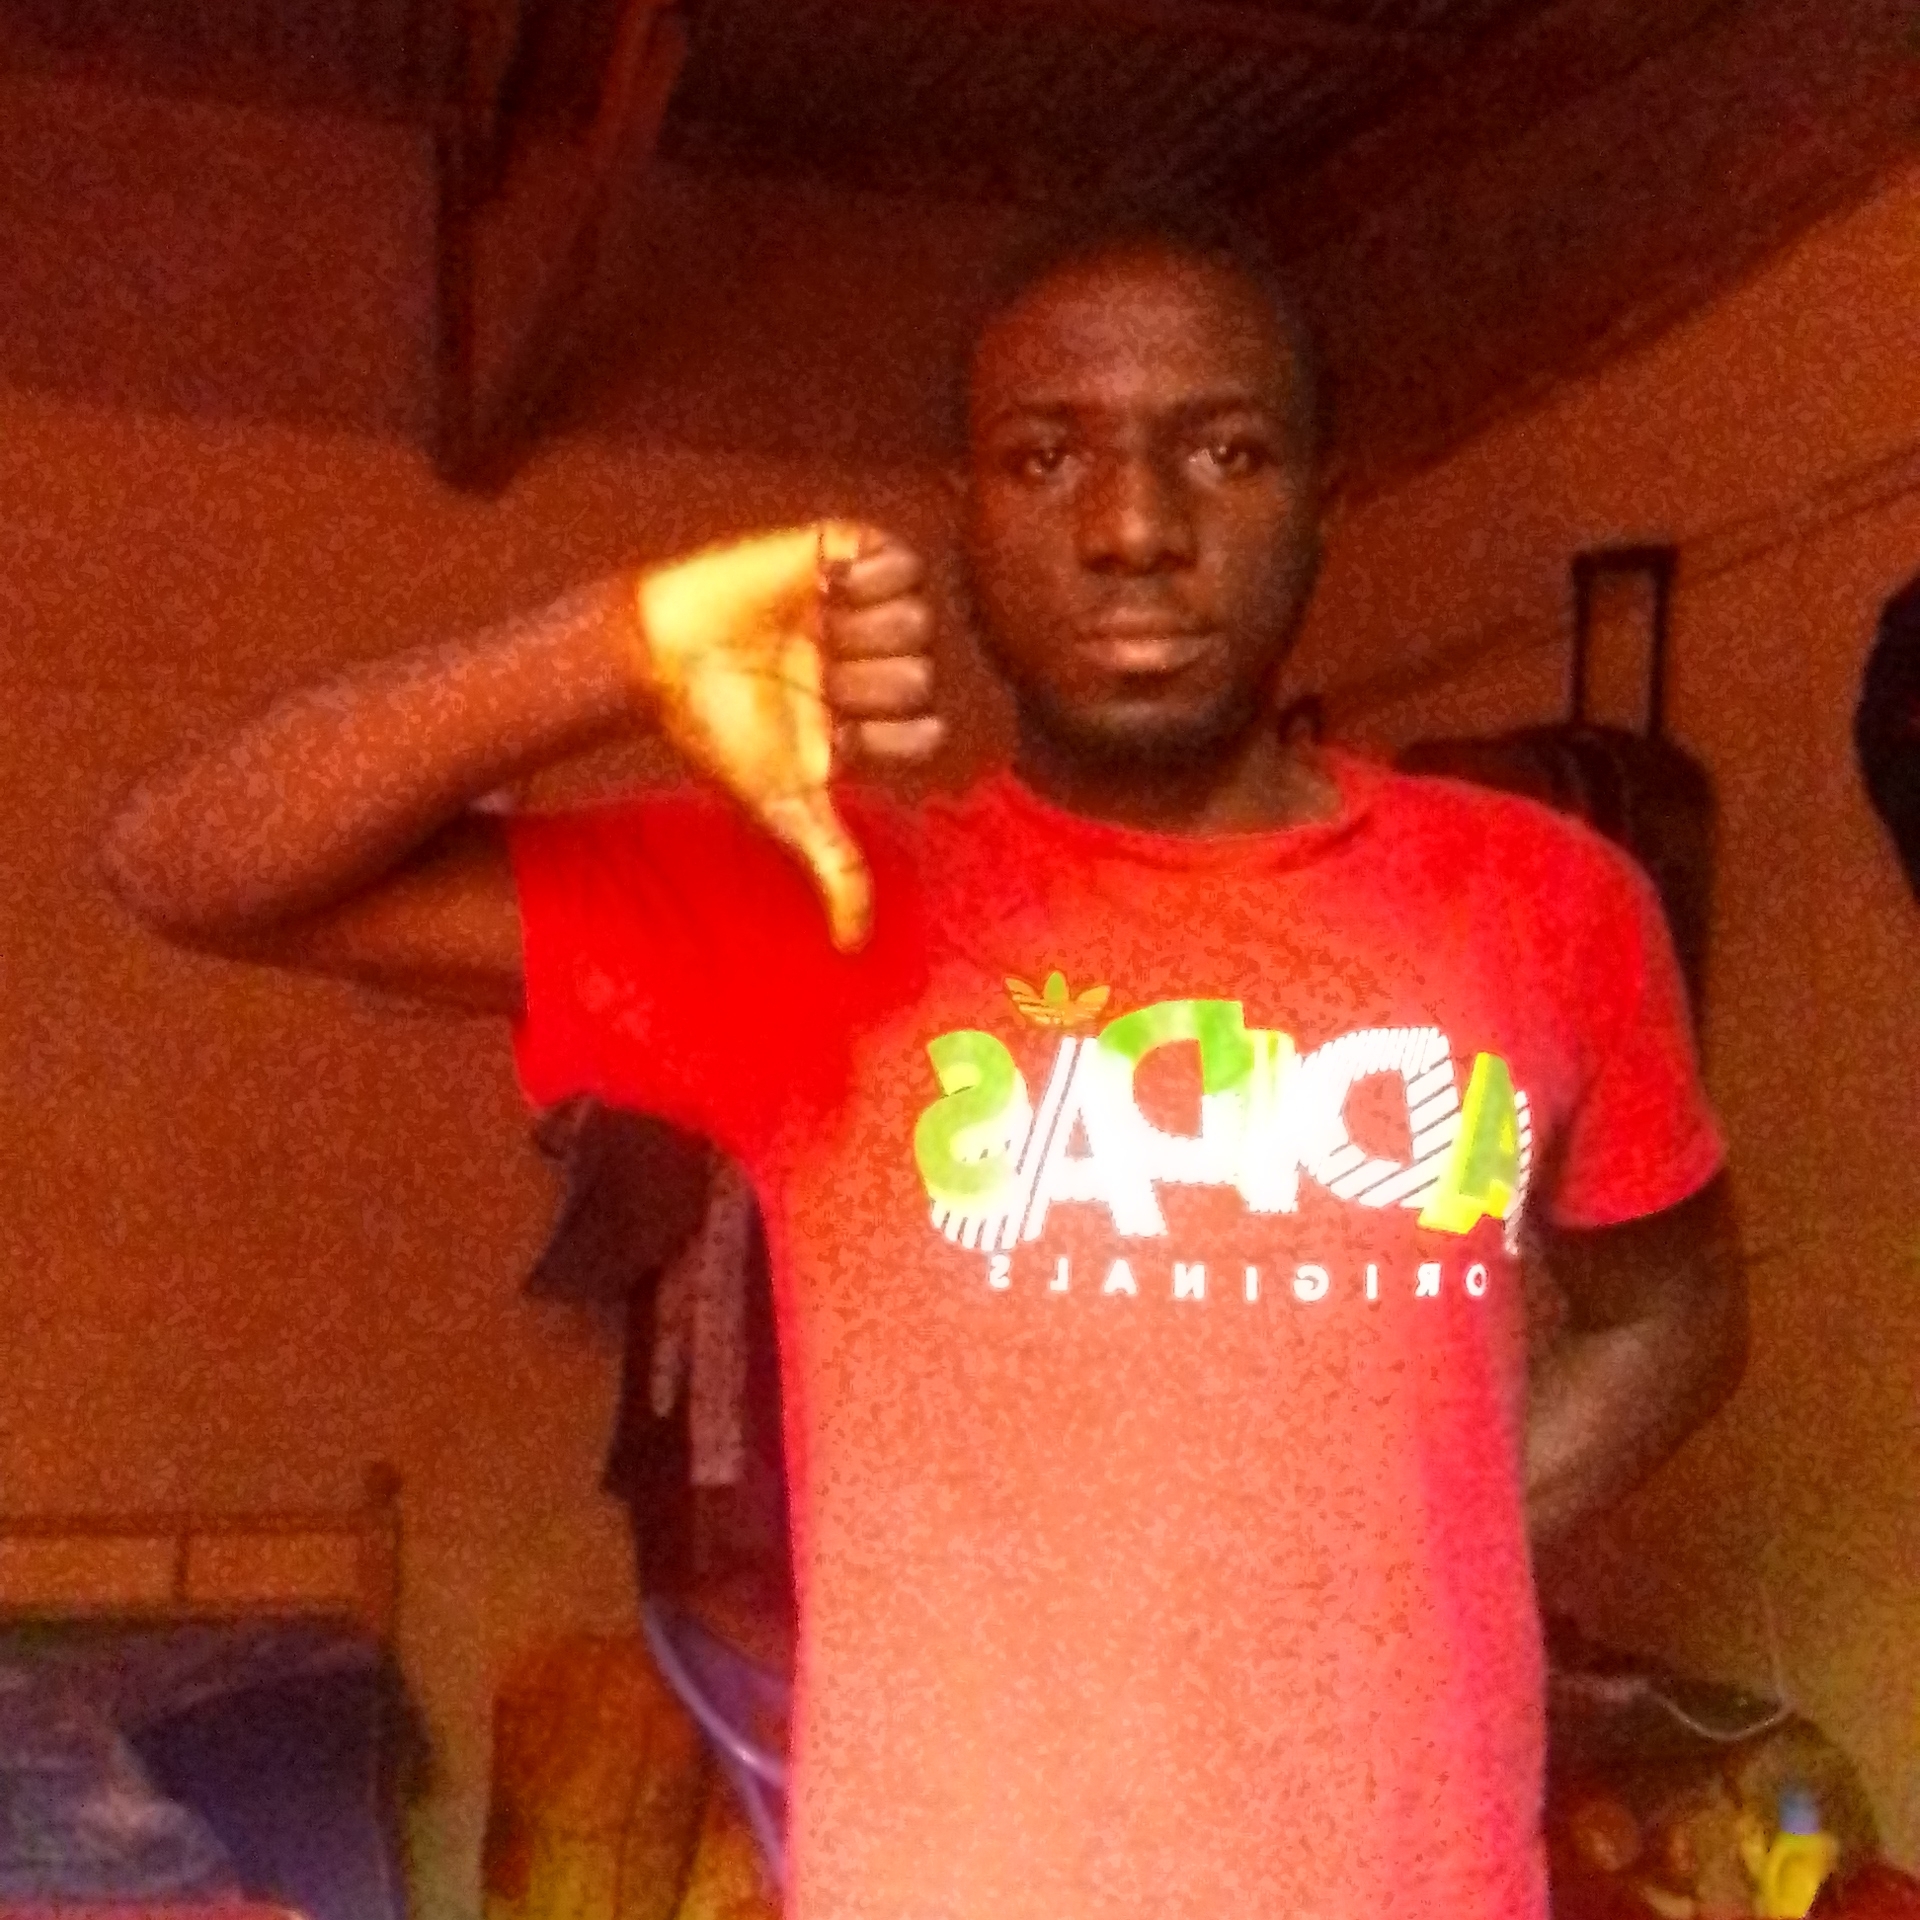
Label: noise